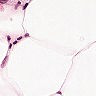
Metastatic tissue present: no